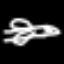
Label: airplane